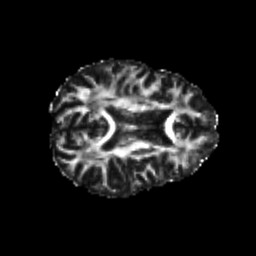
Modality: FA
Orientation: axial
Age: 23
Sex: female
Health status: healthy
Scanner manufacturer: philips
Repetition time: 7.393 s
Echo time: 0.08599 s